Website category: auto
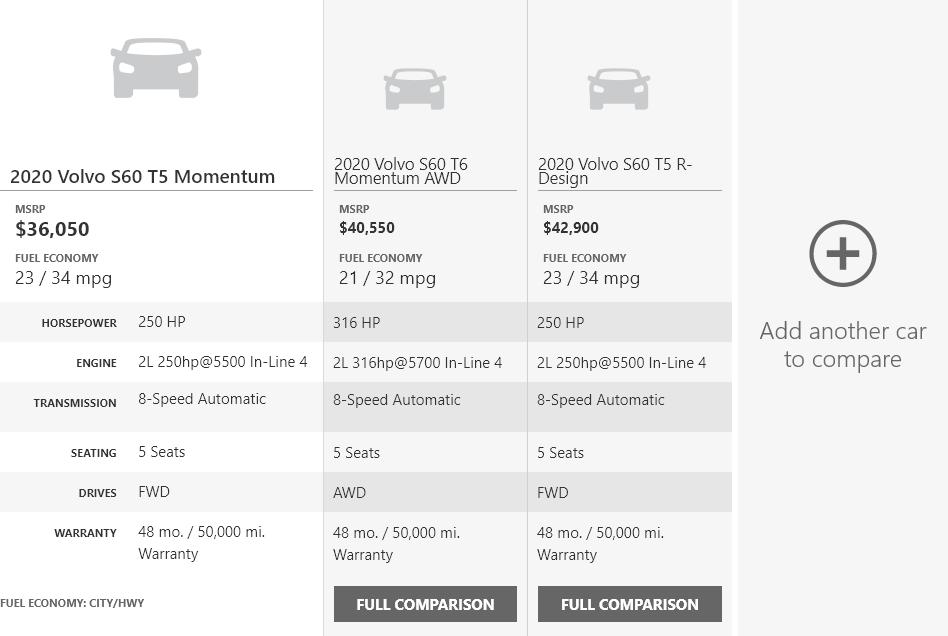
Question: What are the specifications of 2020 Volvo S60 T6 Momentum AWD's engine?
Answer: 2L 316hp@5700 In-Line 4

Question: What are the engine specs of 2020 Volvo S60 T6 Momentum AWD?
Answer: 2L 316hp@5700 In-Line 4

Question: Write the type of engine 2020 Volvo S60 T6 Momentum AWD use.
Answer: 2L 316hp@5700 In-Line 4

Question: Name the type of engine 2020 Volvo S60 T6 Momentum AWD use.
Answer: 2L 316hp@5700 In-Line 4

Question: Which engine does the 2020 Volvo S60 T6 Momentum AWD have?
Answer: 2L 316hp@5700 In-Line 4

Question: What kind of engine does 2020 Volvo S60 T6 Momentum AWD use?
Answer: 2L 316hp@5700 In-Line 4

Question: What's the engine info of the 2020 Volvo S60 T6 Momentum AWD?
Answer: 2L 316hp@5700 In-Line 4

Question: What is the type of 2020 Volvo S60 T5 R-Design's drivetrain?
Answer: FWD

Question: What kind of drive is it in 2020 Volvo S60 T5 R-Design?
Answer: FWD

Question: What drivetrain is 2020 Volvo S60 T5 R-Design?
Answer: FWD

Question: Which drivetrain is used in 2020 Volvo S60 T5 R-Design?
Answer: FWD

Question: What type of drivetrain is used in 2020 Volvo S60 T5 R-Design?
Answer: FWD

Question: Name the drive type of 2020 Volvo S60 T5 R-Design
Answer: FWD

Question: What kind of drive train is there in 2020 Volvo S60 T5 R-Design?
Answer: FWD

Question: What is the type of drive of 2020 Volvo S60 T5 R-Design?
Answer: FWD

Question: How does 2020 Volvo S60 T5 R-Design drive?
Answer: FWD

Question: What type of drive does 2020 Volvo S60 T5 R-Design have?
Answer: FWD

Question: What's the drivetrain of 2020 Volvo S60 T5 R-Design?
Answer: FWD

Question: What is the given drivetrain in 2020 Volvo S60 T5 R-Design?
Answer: FWD

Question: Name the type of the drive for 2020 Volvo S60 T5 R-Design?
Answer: FWD

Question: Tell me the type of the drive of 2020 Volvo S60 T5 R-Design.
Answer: FWD

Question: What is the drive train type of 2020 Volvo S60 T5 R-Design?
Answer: FWD

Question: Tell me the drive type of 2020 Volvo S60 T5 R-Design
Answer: FWD

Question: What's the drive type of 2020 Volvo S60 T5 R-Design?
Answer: FWD

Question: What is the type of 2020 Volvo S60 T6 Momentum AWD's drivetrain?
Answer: AWD

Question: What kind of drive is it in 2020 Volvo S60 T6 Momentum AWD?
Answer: AWD

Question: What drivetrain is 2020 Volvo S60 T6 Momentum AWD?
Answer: AWD

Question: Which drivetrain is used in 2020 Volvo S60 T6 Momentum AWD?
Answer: AWD

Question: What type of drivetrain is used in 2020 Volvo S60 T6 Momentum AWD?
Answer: AWD

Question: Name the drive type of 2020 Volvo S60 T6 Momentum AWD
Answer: AWD

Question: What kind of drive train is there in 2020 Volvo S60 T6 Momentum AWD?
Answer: AWD

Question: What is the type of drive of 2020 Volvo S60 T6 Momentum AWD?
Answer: AWD

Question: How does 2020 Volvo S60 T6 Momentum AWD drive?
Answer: AWD

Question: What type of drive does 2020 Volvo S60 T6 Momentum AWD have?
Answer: AWD

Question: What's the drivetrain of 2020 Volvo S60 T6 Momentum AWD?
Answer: AWD

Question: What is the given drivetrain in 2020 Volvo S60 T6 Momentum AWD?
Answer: AWD

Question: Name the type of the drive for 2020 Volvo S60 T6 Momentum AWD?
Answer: AWD

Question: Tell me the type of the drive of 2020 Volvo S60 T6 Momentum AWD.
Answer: AWD

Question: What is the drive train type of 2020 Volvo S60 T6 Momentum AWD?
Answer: AWD

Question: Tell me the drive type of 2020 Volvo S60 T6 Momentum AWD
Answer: AWD

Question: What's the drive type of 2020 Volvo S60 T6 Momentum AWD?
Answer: AWD

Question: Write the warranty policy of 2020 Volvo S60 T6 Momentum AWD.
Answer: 48 mo. / 50,000 mi. Warranty

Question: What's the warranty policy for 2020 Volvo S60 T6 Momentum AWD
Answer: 48 mo. / 50,000 mi. Warranty

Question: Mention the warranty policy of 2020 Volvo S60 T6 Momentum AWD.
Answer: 48 mo. / 50,000 mi. Warranty

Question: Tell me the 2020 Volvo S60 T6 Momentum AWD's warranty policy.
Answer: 48 mo. / 50,000 mi. Warranty